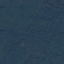
Land use / land cover class: Forest